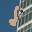
Label: 8